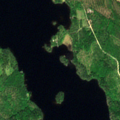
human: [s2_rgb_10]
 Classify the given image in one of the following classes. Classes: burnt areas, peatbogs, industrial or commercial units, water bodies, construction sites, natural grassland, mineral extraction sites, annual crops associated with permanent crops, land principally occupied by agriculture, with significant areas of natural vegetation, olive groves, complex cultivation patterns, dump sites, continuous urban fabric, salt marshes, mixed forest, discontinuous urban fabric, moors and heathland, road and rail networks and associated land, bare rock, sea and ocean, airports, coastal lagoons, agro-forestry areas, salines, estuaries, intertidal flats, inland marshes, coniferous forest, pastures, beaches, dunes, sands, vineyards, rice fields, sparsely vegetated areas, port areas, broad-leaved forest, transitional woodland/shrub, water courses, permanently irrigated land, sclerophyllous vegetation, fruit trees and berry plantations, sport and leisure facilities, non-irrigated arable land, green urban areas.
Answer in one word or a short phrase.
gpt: coniferous forest, mixed forest, water bodies